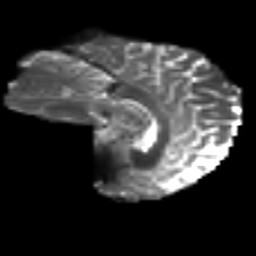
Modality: T2w
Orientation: sagittal
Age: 37
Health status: ill
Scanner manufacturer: philips
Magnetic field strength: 3 T
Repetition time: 9 s
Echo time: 0.127 s